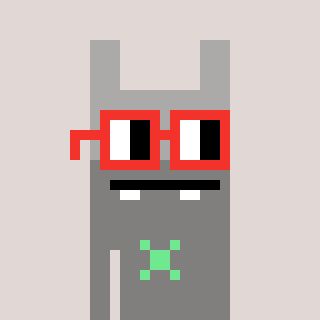
a pixel art character with square red glasses, a rabbit-shaped head and a bluegrey-colored body on a warm background